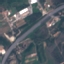
Land use / land cover class: Highway